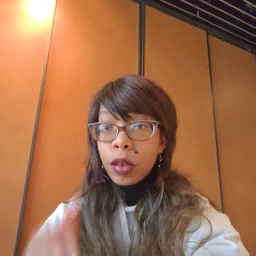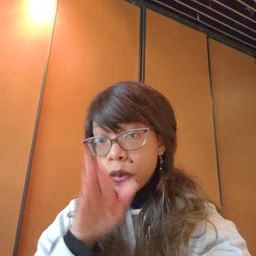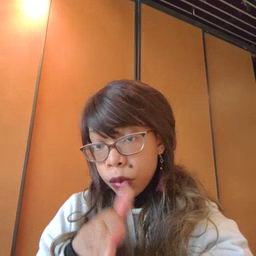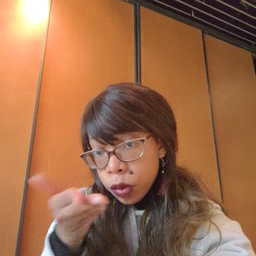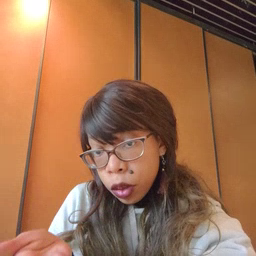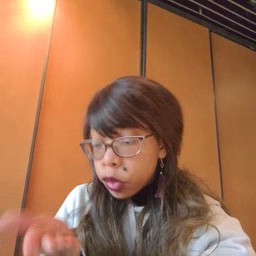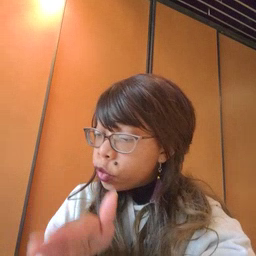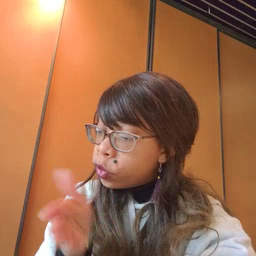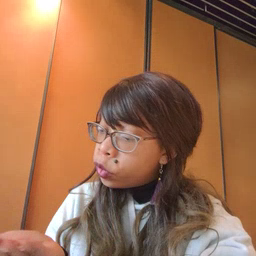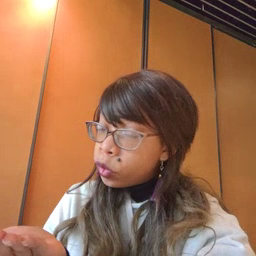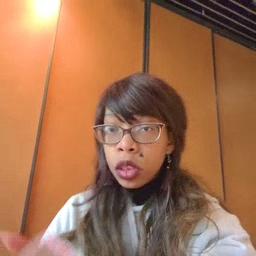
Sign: book